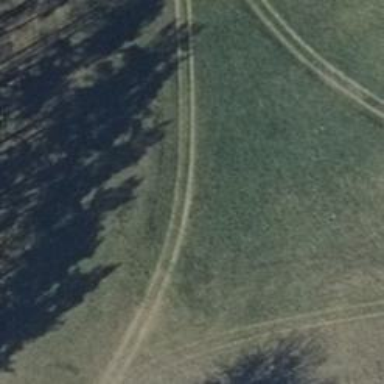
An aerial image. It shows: Grass track with grade4 quality surface.